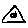
Label: triangle